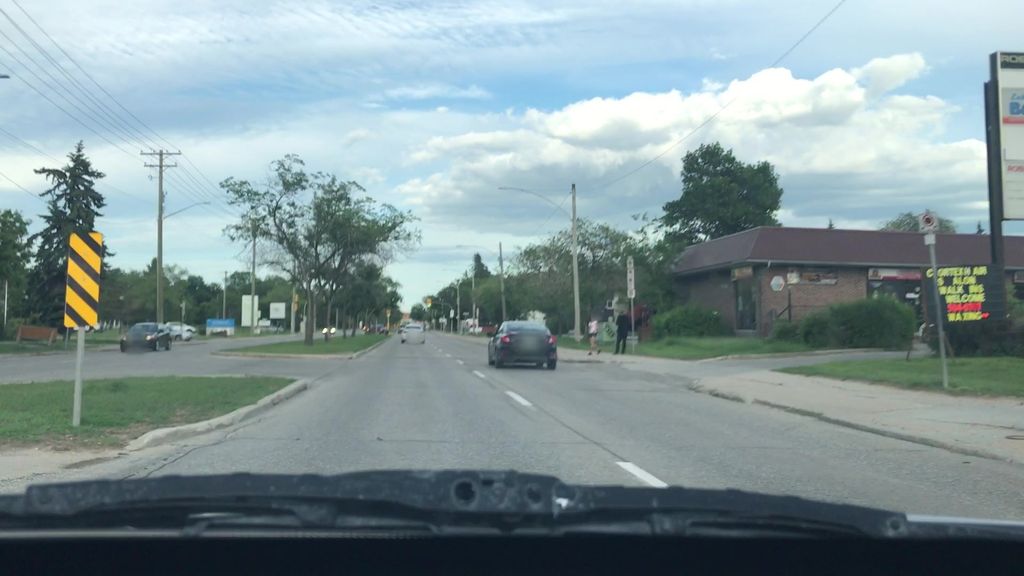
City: winnipeg